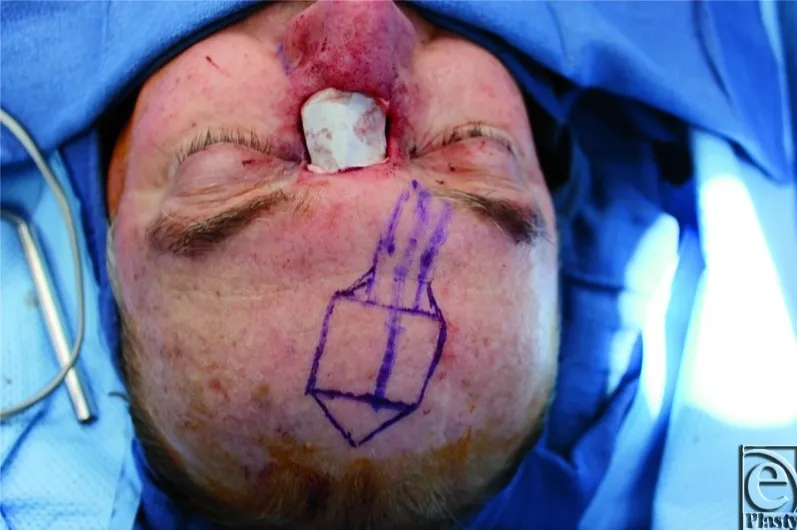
Template of defect and proposed reconstruction.
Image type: medical_photograph (other_medical_photograph)